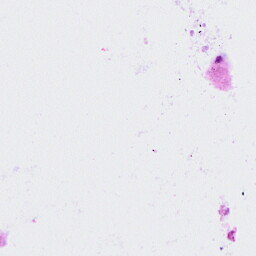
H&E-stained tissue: Cervix